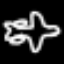
Label: airplane